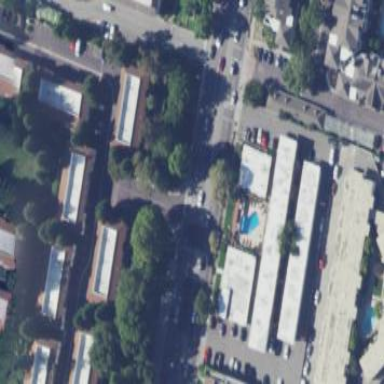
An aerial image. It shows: Residential area with apartments.